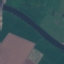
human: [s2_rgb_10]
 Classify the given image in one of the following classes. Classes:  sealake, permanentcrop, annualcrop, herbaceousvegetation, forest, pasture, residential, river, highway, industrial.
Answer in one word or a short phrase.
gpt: River